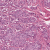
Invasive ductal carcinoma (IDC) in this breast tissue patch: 1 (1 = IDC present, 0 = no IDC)